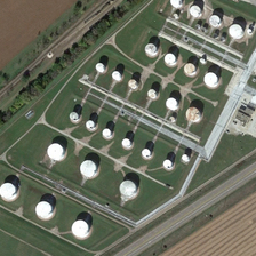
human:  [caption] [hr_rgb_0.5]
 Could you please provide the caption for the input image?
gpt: The lines of the reservoir are arranged orderly on the lawn by the river.

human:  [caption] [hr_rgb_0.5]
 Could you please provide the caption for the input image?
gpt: Many reservoirs lie between the highway and a row of green trees.

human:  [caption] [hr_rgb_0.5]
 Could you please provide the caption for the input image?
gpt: Many reservoirs lie between roads and a row of green trees.

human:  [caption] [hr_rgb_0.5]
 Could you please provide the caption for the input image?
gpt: Rows of reservoirs are arranged orderly on the lawn by the river.

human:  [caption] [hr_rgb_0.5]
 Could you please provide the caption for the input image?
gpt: Many reservoirs lie between a road and a row of green trees.